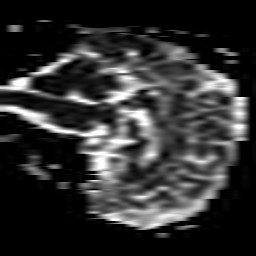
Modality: ADC
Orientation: sagittal
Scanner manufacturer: philips
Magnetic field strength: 1.5 T
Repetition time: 3.107 s
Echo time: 0.06241 s